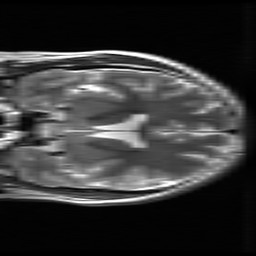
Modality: T2w
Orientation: coronal
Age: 26
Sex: male
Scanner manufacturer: ge
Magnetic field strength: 3 T
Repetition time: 5.192 s
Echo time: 0.1003 s